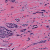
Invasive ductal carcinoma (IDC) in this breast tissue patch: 1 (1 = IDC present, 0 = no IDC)